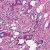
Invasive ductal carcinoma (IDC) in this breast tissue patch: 1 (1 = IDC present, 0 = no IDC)